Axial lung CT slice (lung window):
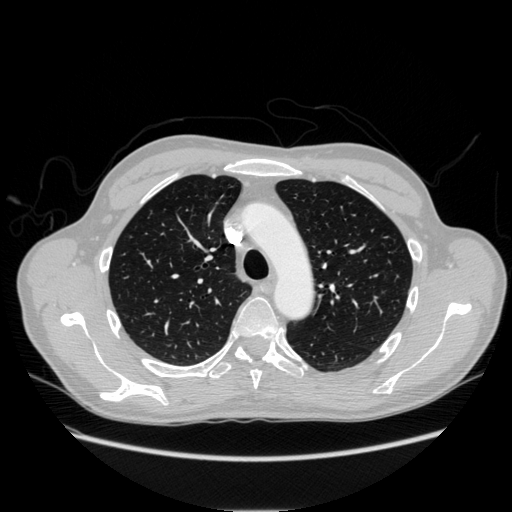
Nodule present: no